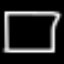
Label: square